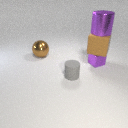
large purple metal cylinder above small purple metal cube